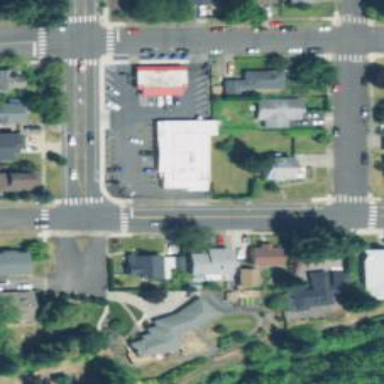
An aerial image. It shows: Convenience shop.